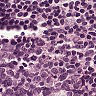
Metastatic tissue present: no